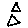
Label: triangle